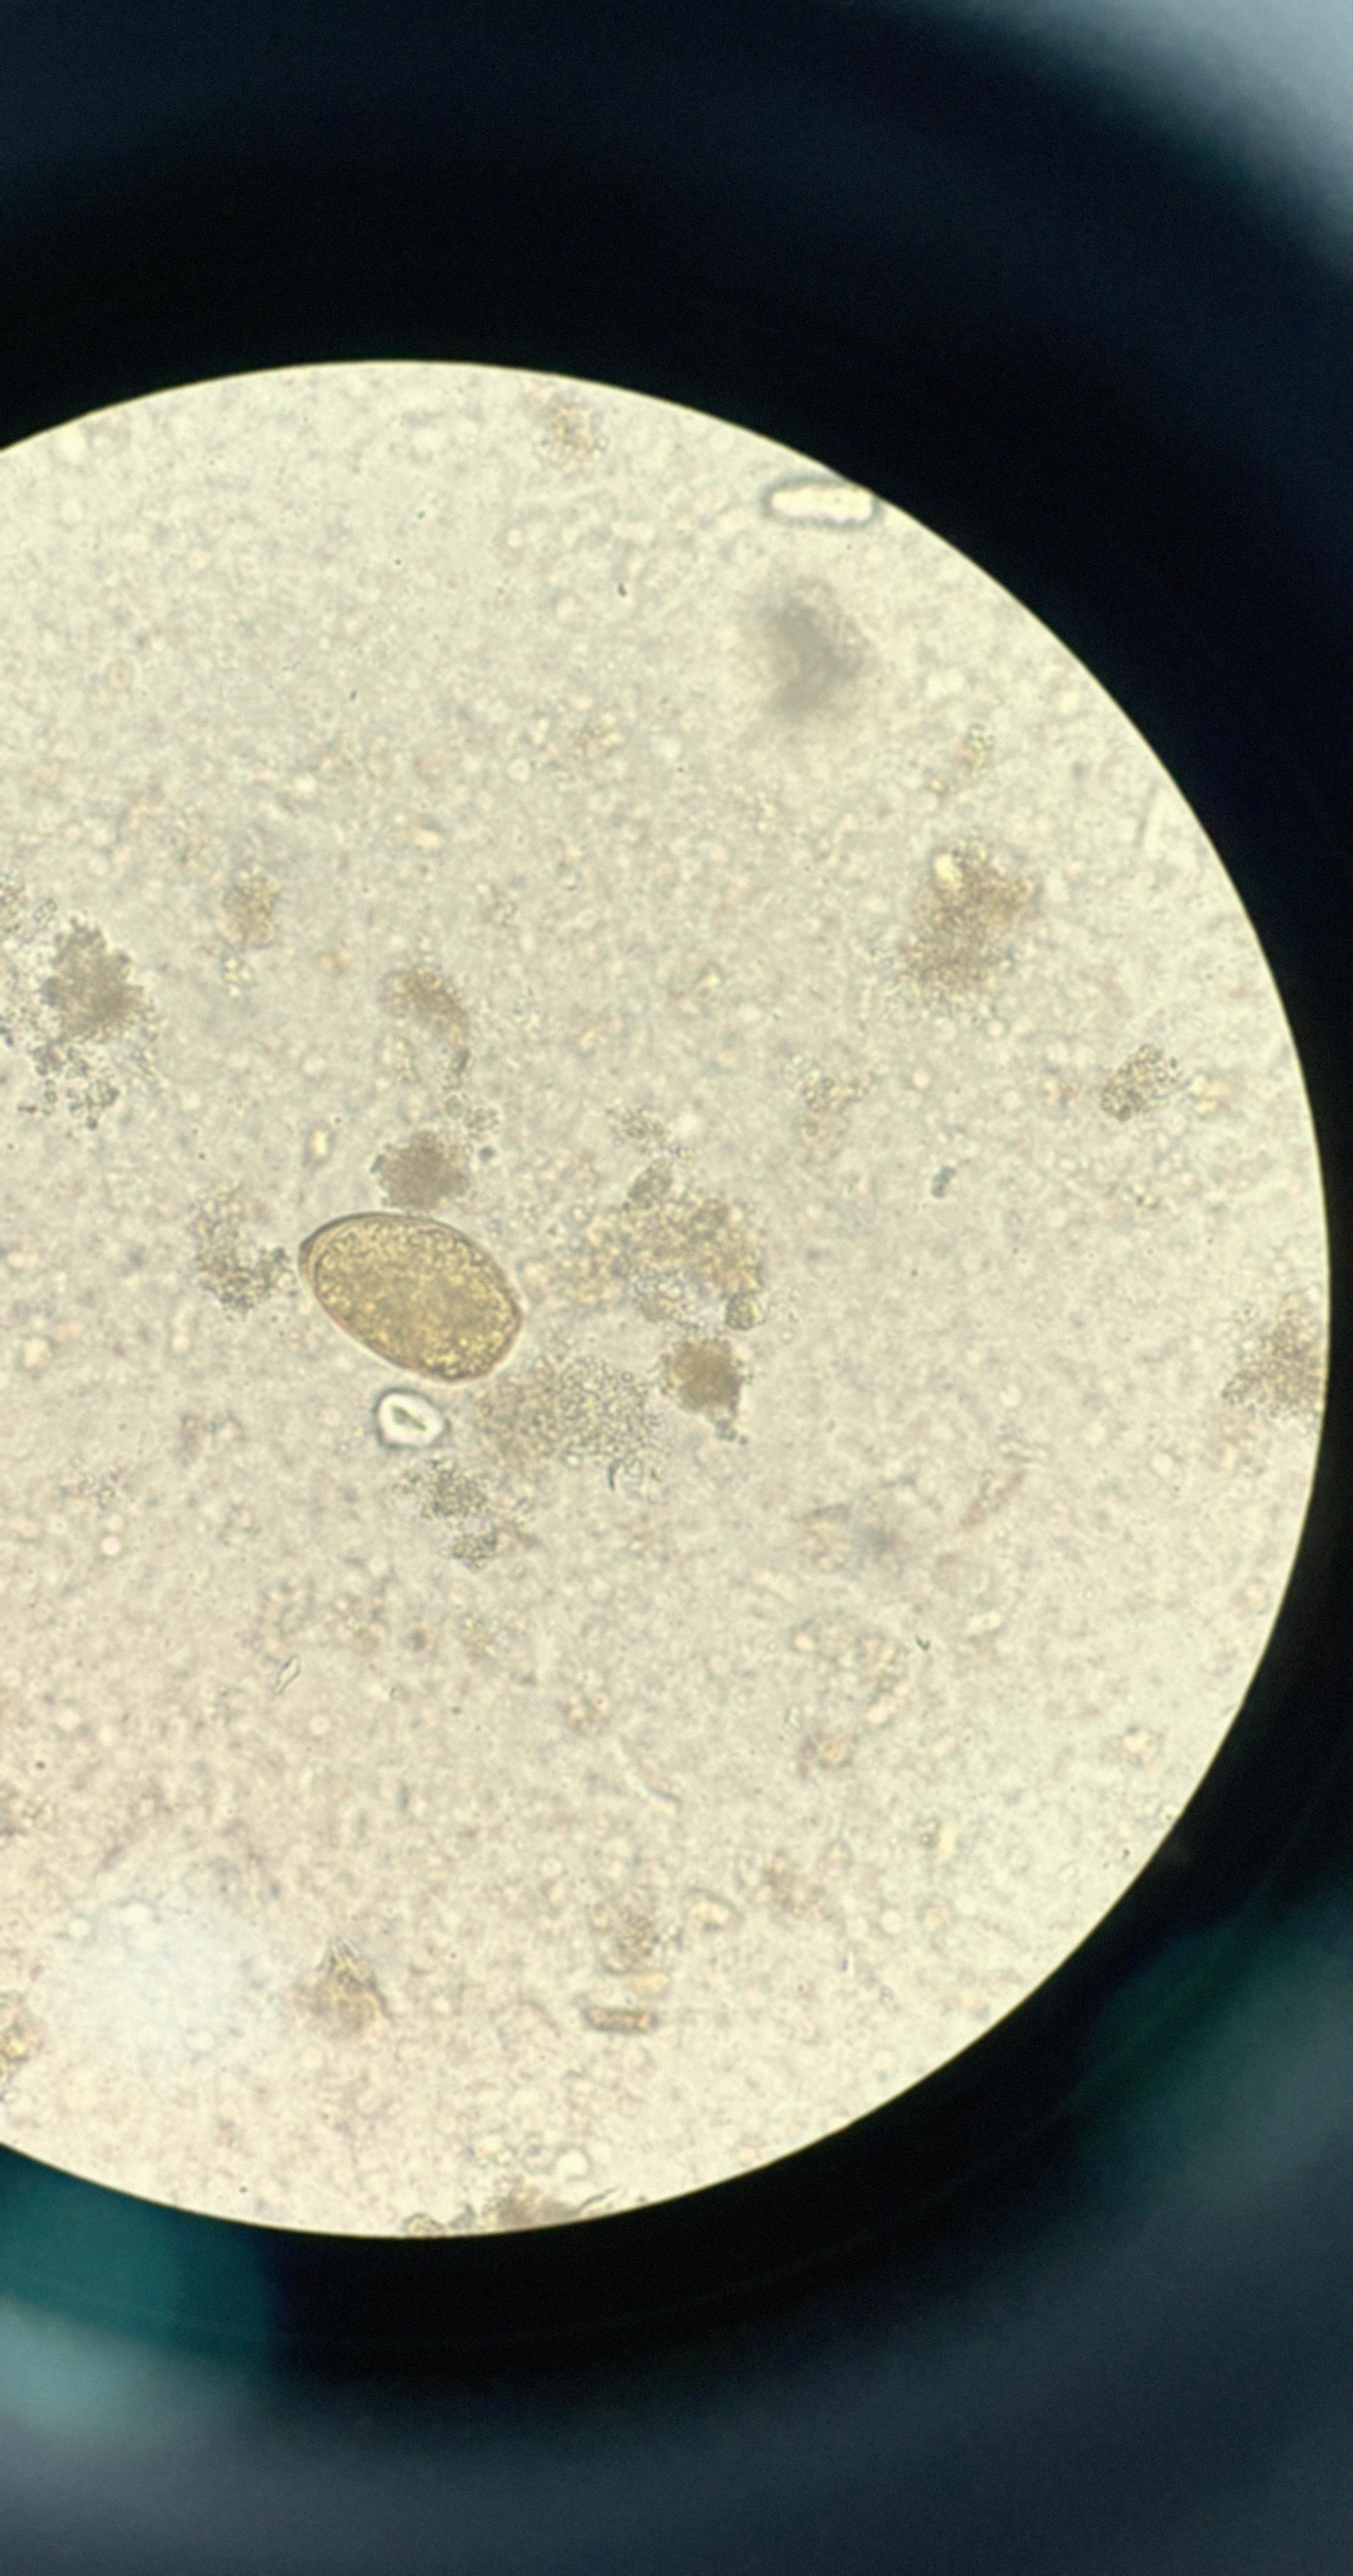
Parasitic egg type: Paragonimus spp